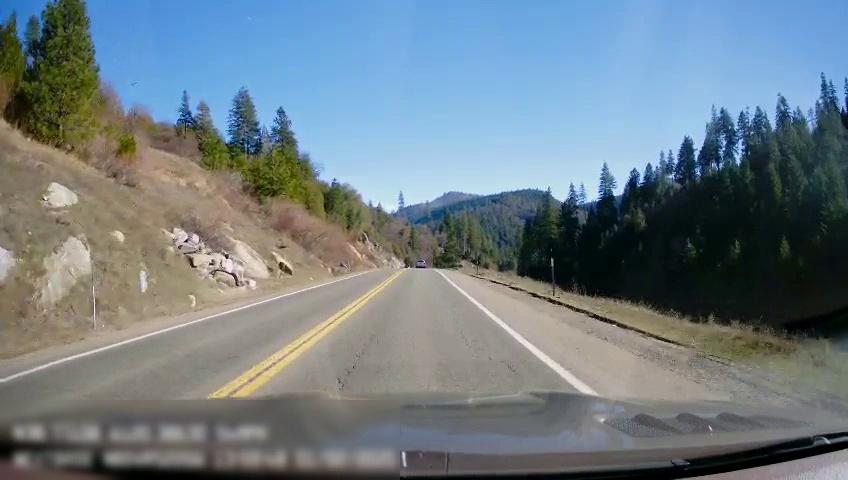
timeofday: Day
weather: Sunny
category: Drivable Space
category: Drivable Space
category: Vehicles | Truck
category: Lanes | Opposite Lane
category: Lanes | Opposite Lane
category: Lanes | Current Lane